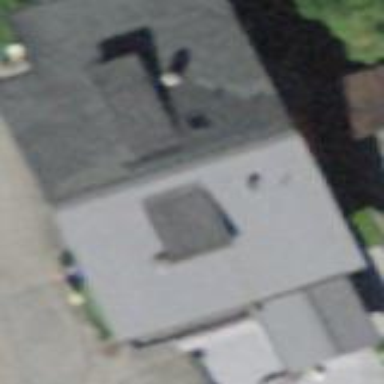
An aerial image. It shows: Simple house.